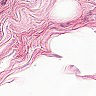
Metastatic tissue present: no